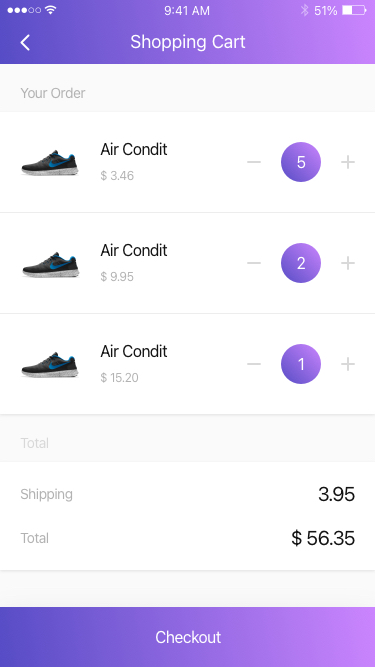
Text in this UI design:
Checkout
$ 56.35
Total
3.95
Shipping
Total
Air Condit
$ 3.46
5
Air Condit
$ 9.95
2
Air Condit
$ 15.20
1
Your Order
Shopping Cart